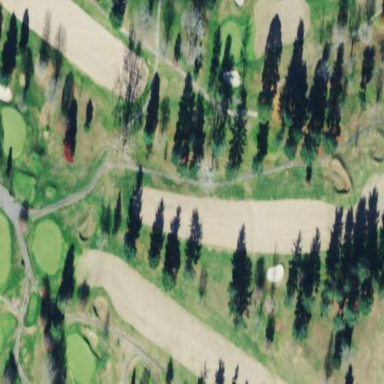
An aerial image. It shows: Scenic golf fairway.